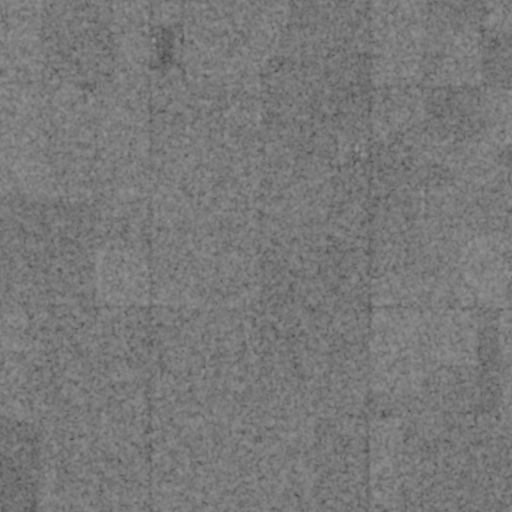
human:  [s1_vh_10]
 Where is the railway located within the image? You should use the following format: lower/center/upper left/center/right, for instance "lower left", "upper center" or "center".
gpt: The railway is located in the lower right of the image.
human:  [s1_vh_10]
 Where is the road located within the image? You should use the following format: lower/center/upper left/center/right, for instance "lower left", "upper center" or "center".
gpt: There is no road in the image.

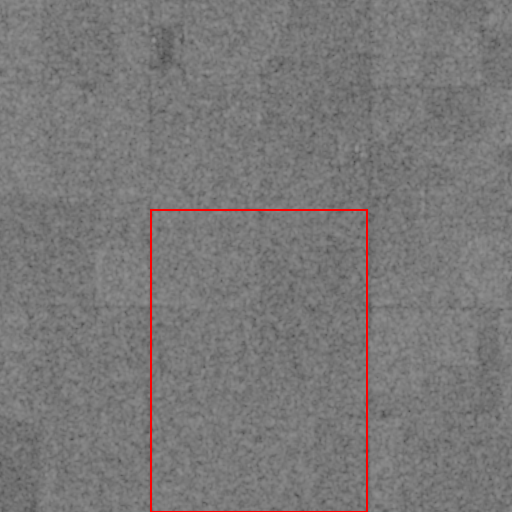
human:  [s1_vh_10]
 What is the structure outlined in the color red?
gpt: The structure outlined in red is a crop field.
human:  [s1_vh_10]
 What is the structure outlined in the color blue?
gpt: There is no blue outline.